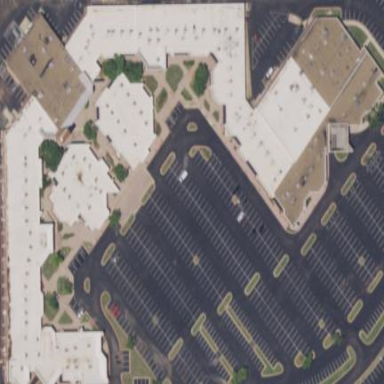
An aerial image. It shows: Mall building.